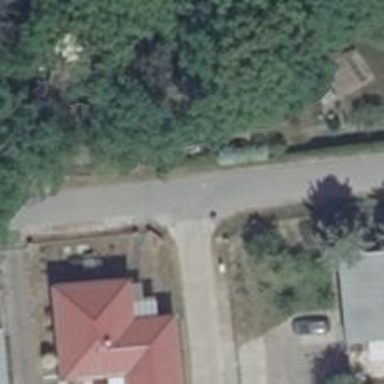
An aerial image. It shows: Residential road.